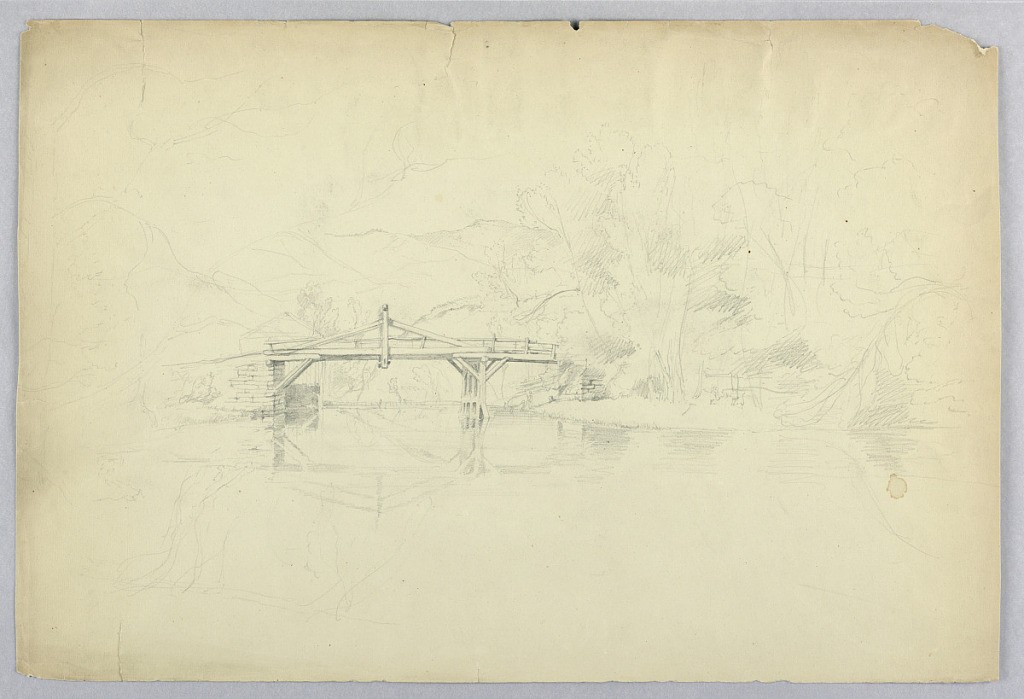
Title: Bridge over a Small River
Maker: Daniel Huntington, American, 1816–1906
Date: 1855-56
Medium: Graphite on pale green paper
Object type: Drawing
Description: Bridge, left center, with mountains beyond. Banks, left and right; large trees, right.